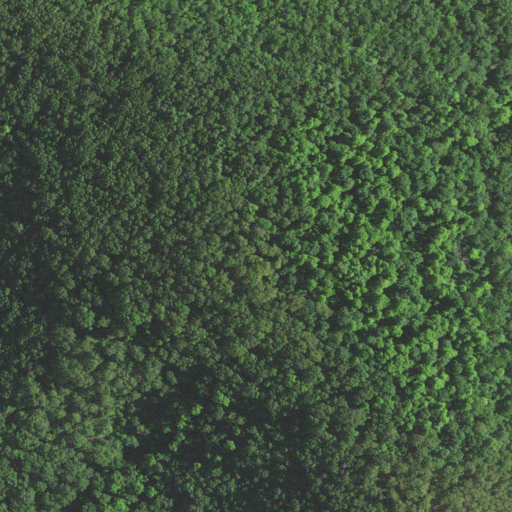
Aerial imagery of mountain in North Carolina named Hildebran Mountain containing deciduous forest, mixed forest, and evergreen forest